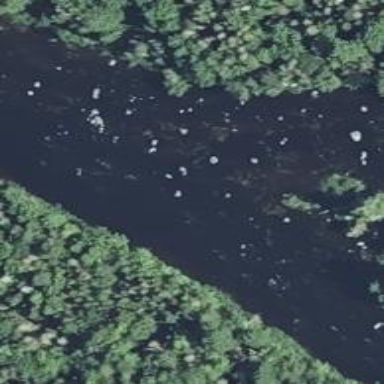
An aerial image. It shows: Rapids in the waterway.